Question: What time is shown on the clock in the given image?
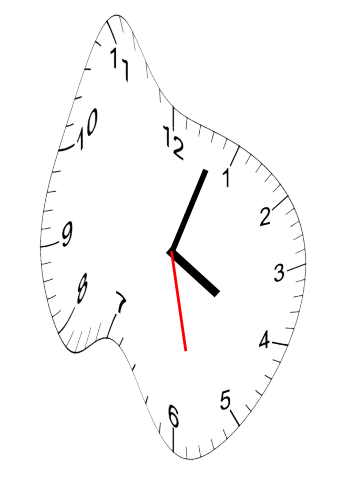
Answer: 04:03:28